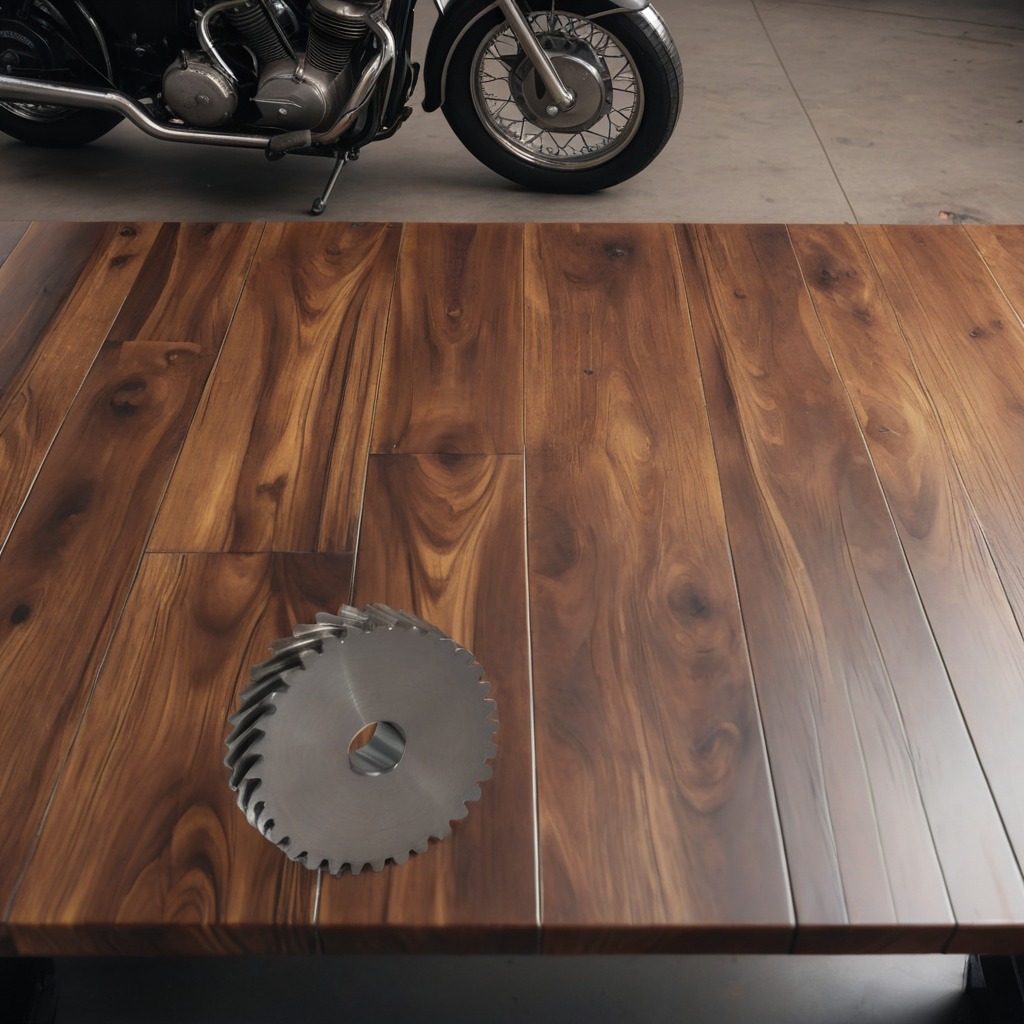
A steel gear with teeth is lying on the wooden table in the vintage motorcycle garage.